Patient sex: M
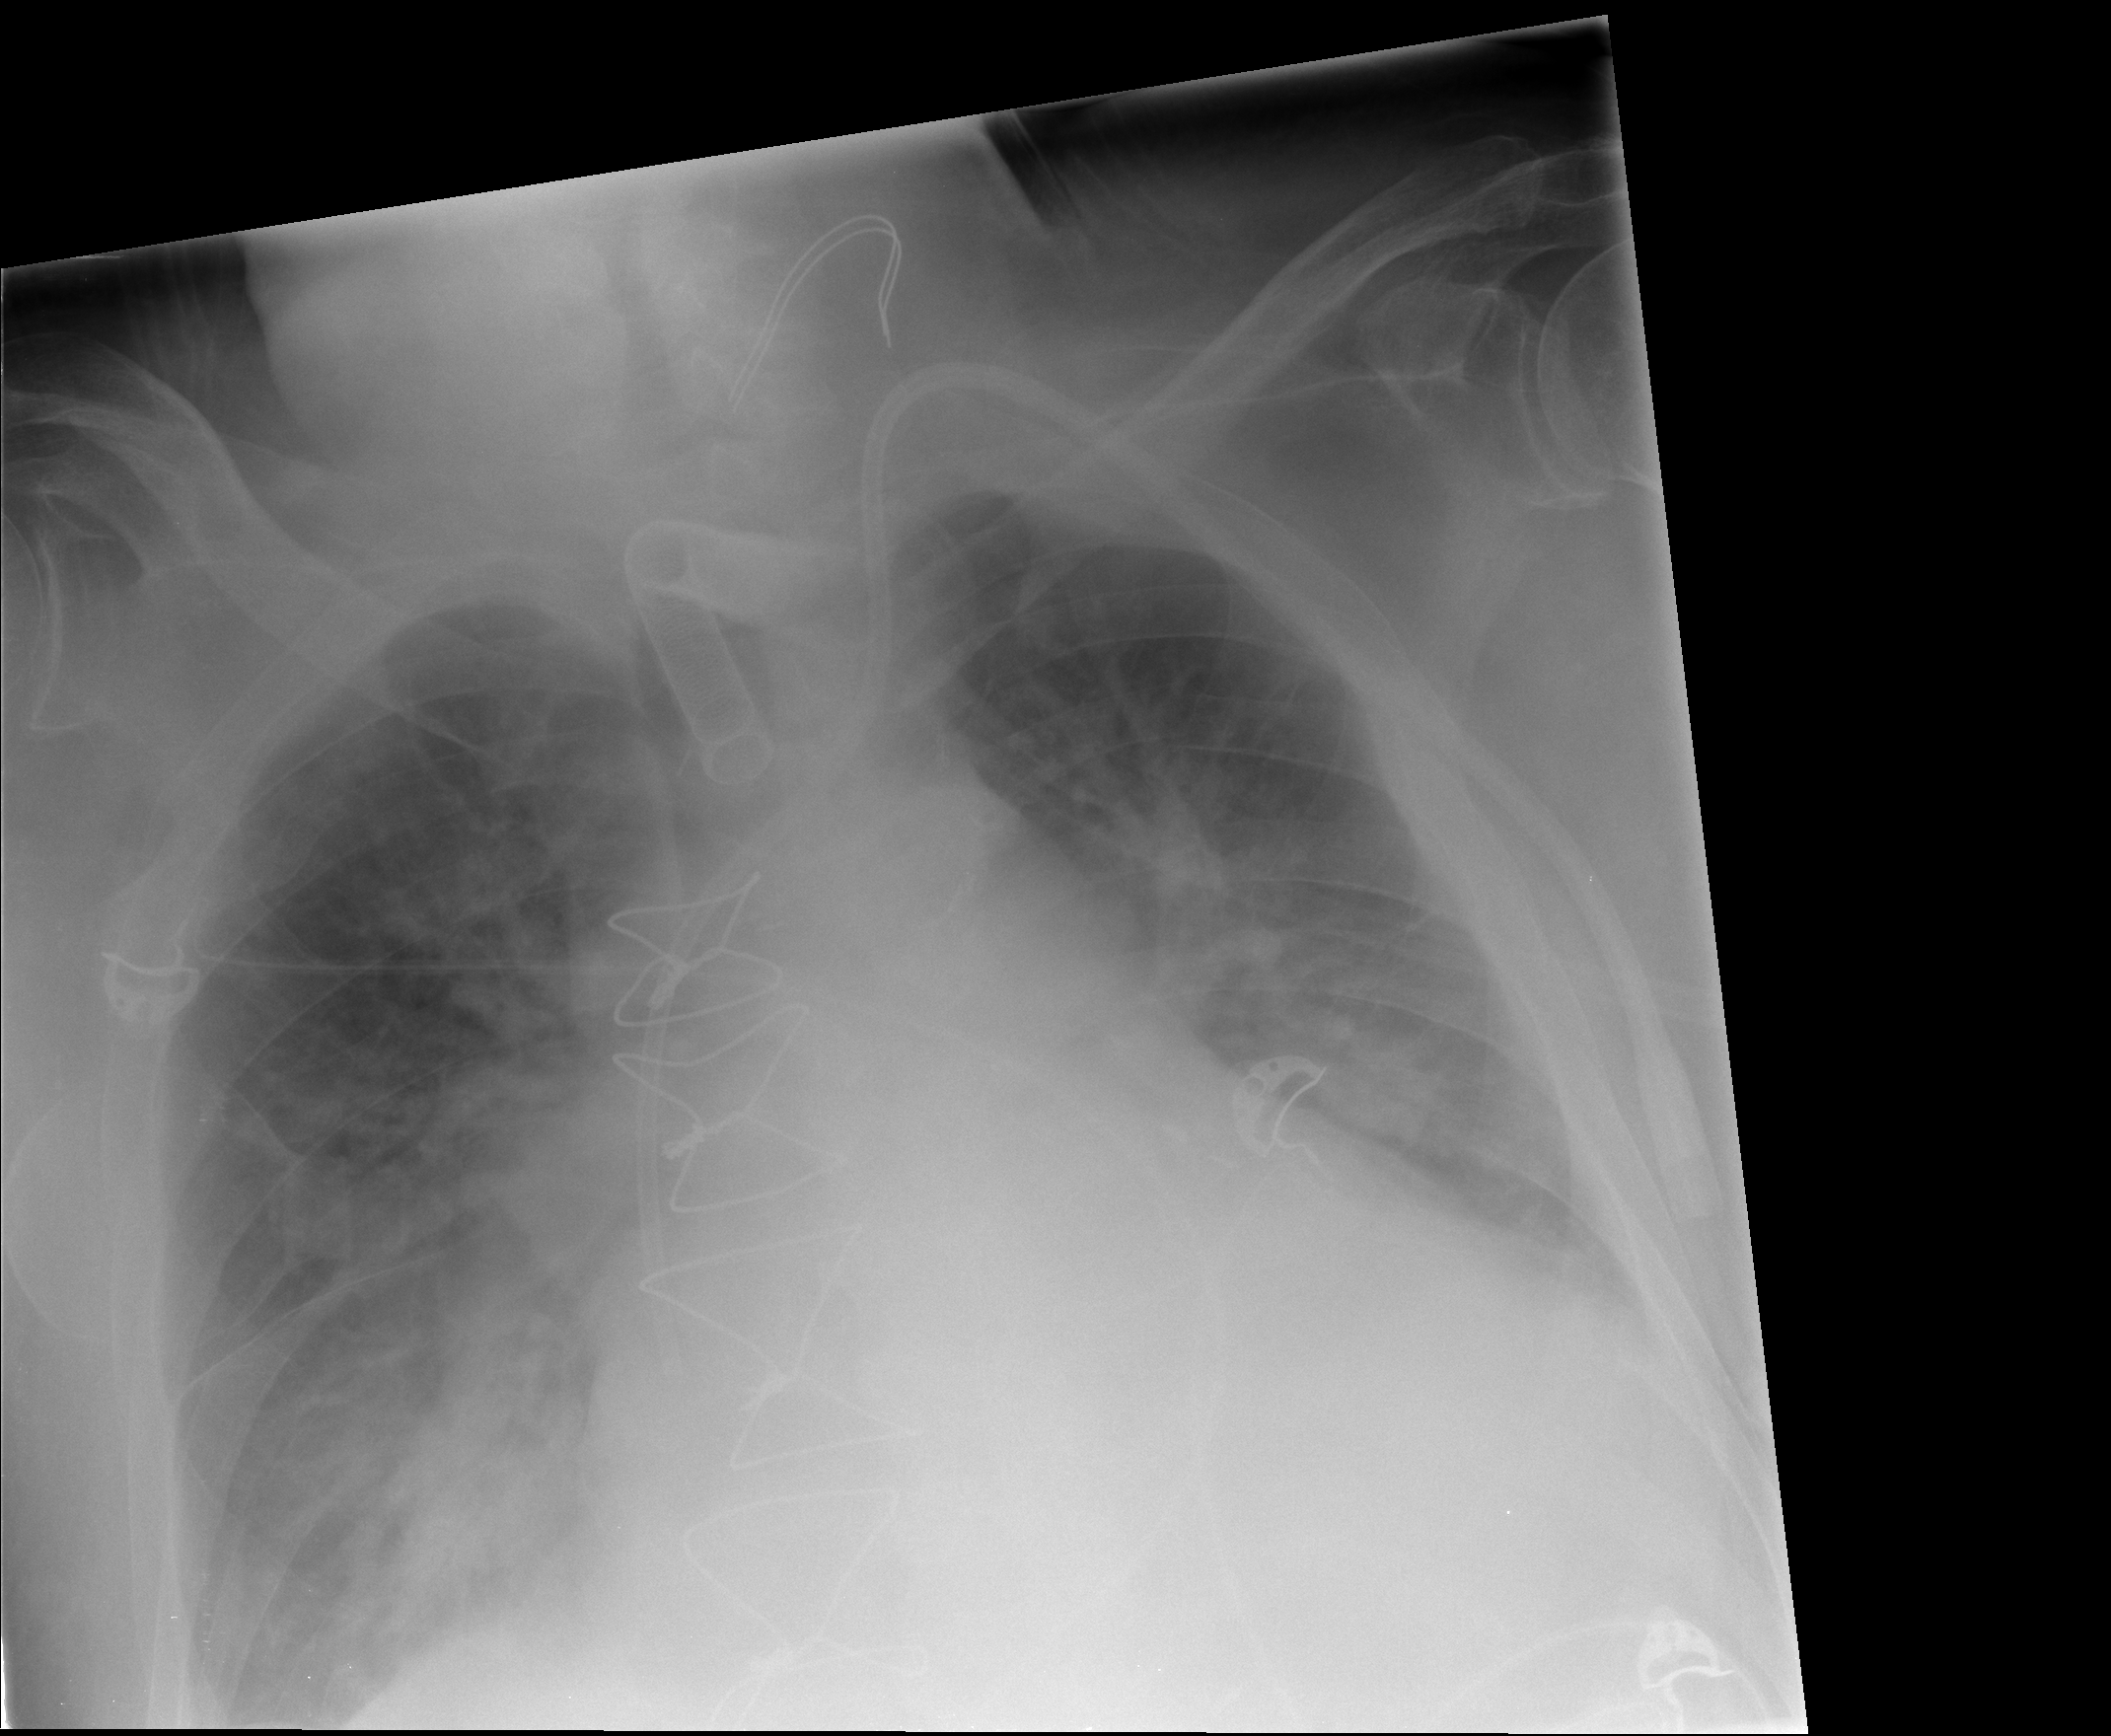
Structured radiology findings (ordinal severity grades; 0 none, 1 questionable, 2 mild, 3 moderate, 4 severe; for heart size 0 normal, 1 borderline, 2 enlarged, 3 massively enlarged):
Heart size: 3
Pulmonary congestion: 3
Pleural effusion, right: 2
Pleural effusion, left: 2
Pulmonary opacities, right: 3
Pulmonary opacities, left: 1
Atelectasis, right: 3
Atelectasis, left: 2